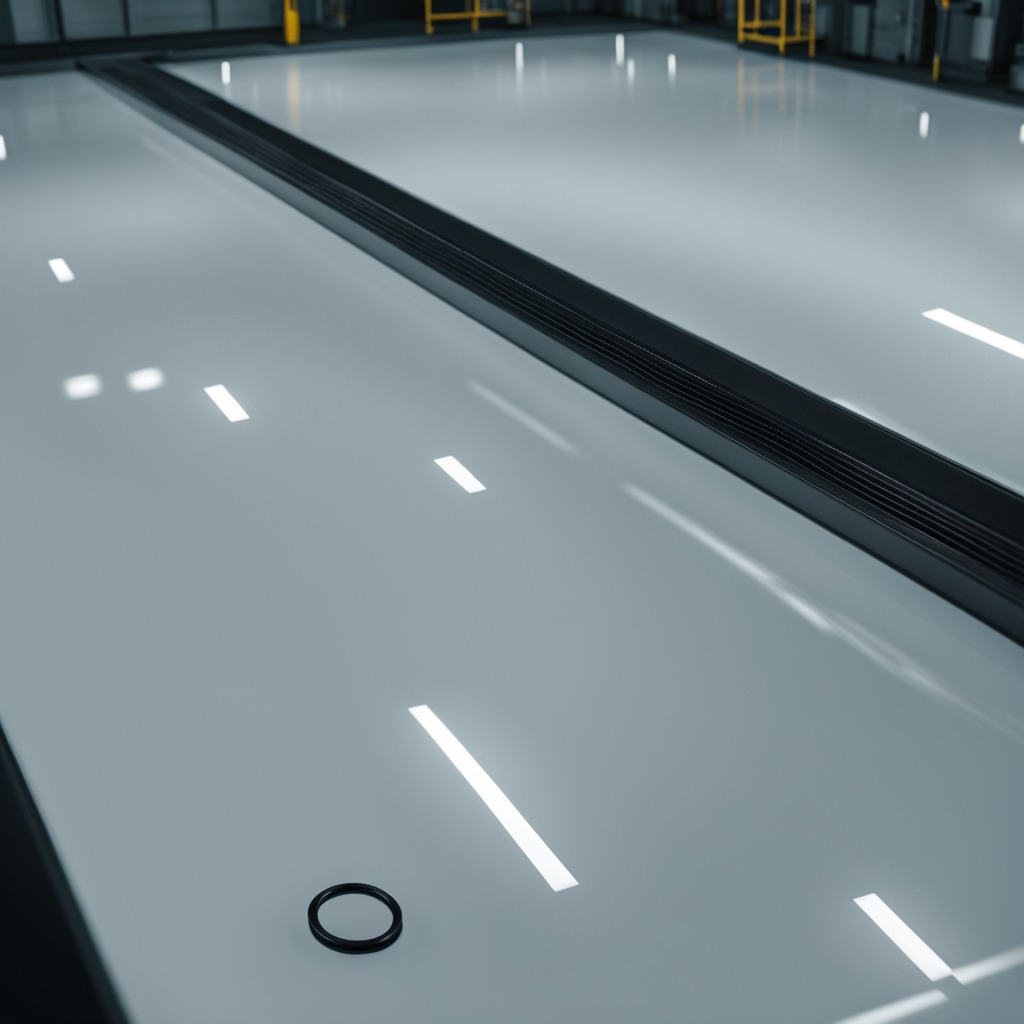
A rubber O-ring is lying on a high-gloss table in a ship maintenance bay industrial lighting.